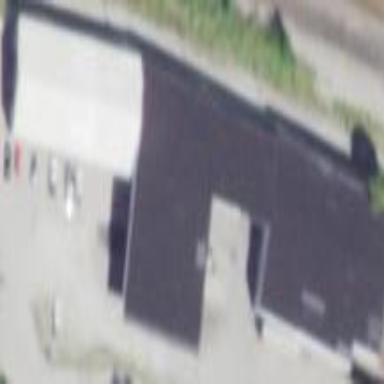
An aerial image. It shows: Commercial building.